Question: I have the following interface:

and my code is this:
'''
child_frame = wx.Frame(self, title="Extension Options", size = (200,400), style=self.child_window_style)
panel = wx.Panel(child_frame,-1)
top_title = wx.StaticText(panel, id = -1, label = "Image Extensions")
middle_title = wx.StaticText(panel, id = -1, label = "Document Extensions")
bottom_title = wx.StaticText(panel, id = -1, label = "Miscellaneous")
l = wx.StaticLine(panel, -1, style=wx.LI_HORIZONTAL, size = (200, 1))
l2 = wx.StaticLine(panel, -1, style=wx.LI_HORIZONTAL, size = (200, 1))
gif = wx.CheckBox(panel, label = ".gif")
jpg = wx.CheckBox(panel, label = ".jpg")
tif = wx.CheckBox(panel, label = ".tiff")
png = wx.CheckBox(panel, label = ".png")
word = wx.CheckBox(panel, label = "Word")
excel = wx.CheckBox(panel, label = "Excel")
access = wx.CheckBox(panel, label = "Access")
powerpoint = wx.CheckBox(panel, label = "Power")
line1_box = wx.BoxSizer(wx.HORIZONTAL)
line2_box = wx.BoxSizer(wx.HORIZONTAL)
#Create boxes
main_box = wx.BoxSizer(wx.VERTICAL)
img_box_title = wx.BoxSizer(wx.HORIZONTAL)# TITLE BOX
main_img_box = wx.BoxSizer(wx.HORIZONTAL)
img_box1 = wx.BoxSizer(wx.VERTICAL)
img_box2 = wx.BoxSizer(wx.VERTICAL)
doc_box_title = wx.BoxSizer(wx.HORIZONTAL)# TITLE BOX
main_doc_box = wx.BoxSizer(wx.HORIZONTAL)
doc_box1 = wx.BoxSizer(wx.VERTICAL)
doc_box2 = wx.BoxSizer(wx.VERTICAL)
misc_box_title = wx.BoxSizer(wx.HORIZONTAL)
#main_misc_box = wx.BoxSizer(wx.HORIZONTAL)
#Place elements to boxes
img_box_title.Add(top_title, 1, wx.ALIGN_CENTER|wx.ALL, 5)# ASSIGN TITLE
img_box1.Add(gif, 1, wx.ALIGN_LEFT|wx.ALL, 5)
img_box1.Add(jpg, 1, wx.ALIGN_LEFT|wx.ALL, 5)
img_box2.Add(tif, 1, wx.ALIGN_LEFT|wx.ALL, 5)
img_box2.Add(png, 1, wx.ALIGN_LEFT|wx.ALL, 5)
line1_box.Add(l, 0, wx.CENTER, 1)# LINE
doc_box_title.Add(middle_title, 1, wx.ALIGN_CENTER|wx.ALL, 5)# ASSIGN TITLE
doc_box1.Add(word, 1, wx.ALIGN_LEFT|wx.ALL, 5)
doc_box1.Add(access, 1, wx.ALIGN_LEFT|wx.ALL, 5)
doc_box2.Add(excel, 1, wx.ALIGN_LEFT|wx.ALL, 5)
doc_box2.Add(powerpoint, 1, wx.ALIGN_LEFT|wx.ALL, 5)
line2_box.Add(l2, 0, wx.CENTER, 1)# LINE
misc_box_title.Add(bottom_title, 1, wx.ALIGN_CENTER|wx.ALL, 5)# ASSIGN TITLE
#Place boxes
main_box.Add(img_box_title, 1, wx.ALIGN_CENTER, 5)# PLACE TITLE
main_box.Add(main_img_box, 1, wx.ALIGN_CENTER, 5)
main_img_box.Add(img_box1, 1, wx.ALIGN_CENTER, 5)
main_img_box.Add(img_box2, 1, wx.ALIGN_CENTER, 5)
main_box.Add(line1_box, 0, wx.ALIGN_CENTER, 0)# LINE
main_box.Add(doc_box_title, 1, wx.ALIGN_CENTER, 5)# PACE TITLE
main_box.Add(main_doc_box, 1, wx.ALIGN_CENTER, 5)
main_doc_box.Add(doc_box1, 1, wx.ALIGN_CENTER, 5)
main_doc_box.Add(doc_box2, 1, wx.ALIGN_CENTER, 5)
main_box.Add(line2_box, 0, wx.ALIGN_CENTER, 0)# LINE
main_box.Add(misc_box_title, 1, wx.ALIGN_CENTER, 5)# PACE TITLE
panel.SetSizer(main_box)
wx.Frame.CenterOnScreen(child_frame)
child_frame.Show()
'''
Is there any way to align the "gif - jpg" with the "word - access"?
I could make it a static window and use pos, but i want to learn to use box sizers as well...
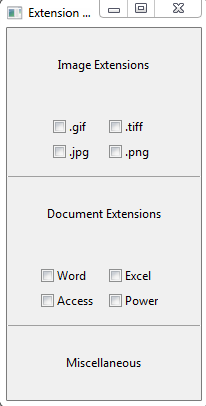
Answer: There is no way to align items across sizers, unfortunately. So either you have to use a single sizer including the elements you want to align and everything between them, and in your case 'wxGridBagSizer' recommended by @sebdelsol is the only sizer which would work.
Or you could help the sizer layout algorithm slightly. To do this, you need to compute the maximal width of your column(s), by iterating over the results of 'GetBestSize()' applied to all the checkboxes in a column. And then you should use <URL> to set this width for all of them, including the ones in the different sizer.
Notice that independently of the above, your layout could be simplified by using <URL> instead of so many box sizers.